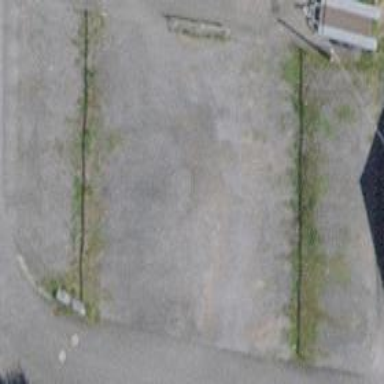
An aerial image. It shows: Parking area with surface.